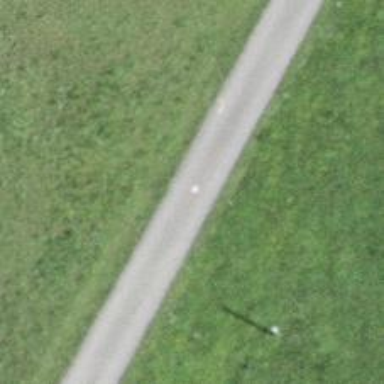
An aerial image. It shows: Well-maintained track road with grade 1 tracktype.